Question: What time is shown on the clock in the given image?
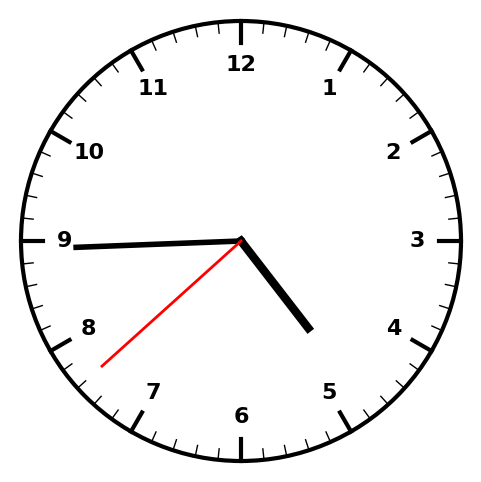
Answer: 04:44:38